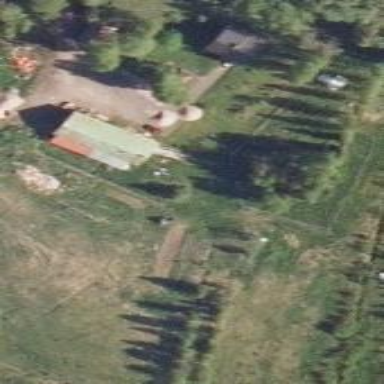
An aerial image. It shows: Farmyard area.